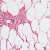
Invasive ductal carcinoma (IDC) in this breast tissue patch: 0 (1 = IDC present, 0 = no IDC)